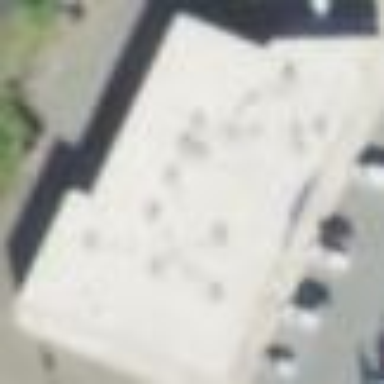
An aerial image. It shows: Retail building.